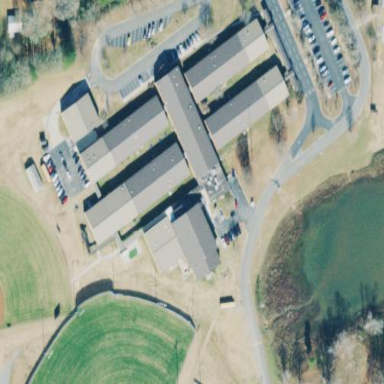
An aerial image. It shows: School building or complex.